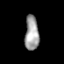
Tissue: prostate
Cell type: T cells
Senescence score: 0.7239
Nuclear area (px): 477
Mean DAPI intensity: 159.08